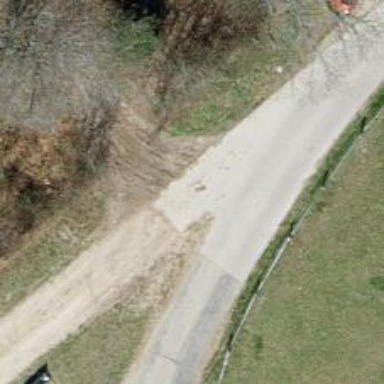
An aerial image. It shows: Paved road.